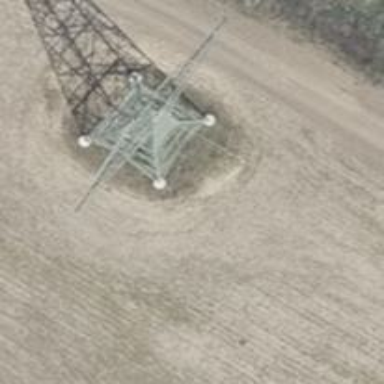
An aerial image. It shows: Towering power structure.